Question: I have a google map and a contact form on my contact.html file. They were displayed block as default. I wanted to change it to a tabbed look.
Let's say i have a code like this in HTML:
'''
<div id="tab-group" class="tab-group">
<h3 class="tab-header activate" id="tab-header-1">We are here</h3>
<div class="tab-content activate" id="tab-content-1"></div>
<h3 class="tab-header" id="tab-header-2">Contact us</h3>
<div class="tab-content" id="tab-content-2">
'''
The content in that div with the id="tab-content-1" , I have a google map with the necessary script in the head. And in div with the id="tab-content-2", I have a contact form like;
'''
<form class="tab-content-2" method="post" action="contact-post.html">
<div>
<span><label>NAME</label></span>
<span><input name="userName" type="text" class="textbox"></span>
</div>
<div>
<span><label>E-MAIL</label></span>
<span><input name="userEmail" type="text" class="textbox"></span>
</div>
<div>
<span><label>PHONE</label></span>
<span><input name="userPhone" type="text" class="textbox"></span>
</div>
<div>
<span><label>YOUR MESSAGE</label></span>
<span><textarea name="userMsg"> </textarea></span>
</div>
<div>
<span><input type="submit" value="Send me"></span>
</div>
</form>
'''
Here is the JavaScript:
'''
"use strict";
document.addEventListener('DOMContentLoaded', function() {
document.getElementById('tab-group').className = 'activate';
var headerClass = 'tab-header',
contentClass = 'tab-content';
document.getElementById('tab-group').addEventListener('click', function(event) {
var myHeader = event.target;
if (myHeader.className !== headerClass) return;
var myID = myHeader.id, // e.g. tab-header-1
contentID = myID.replace('header', 'content'); // result: tab-content-1
deactivateAllTabs();
myHeader.className = headerClass + ' activate';
document.getElementById(contentID).className = contentClass + ' activate';
});
function deactivateAllTabs() {
var tabHeaders = document.getElementsByClassName(headerClass),
tabContents = document.getElementsByClassName(contentClass);
for (var i = 0; i < tabHeaders.length; i++) {
tabHeaders[i].className = headerClass;
tabContents[i].className = contentClass;
}
}
});
'''
I know I have to clean all these up but i am lost in such a basic thing and getting angry, here is the CSS:
'''
#tab-group h3 {
text-align: left;
text-shadow: 0 1px 0 #161616;
font-family: 'Julius Sans One', sans-serif;
font-size: 1.8em;
color: #FFD955;
padding-bottom: 20px;
}
.activate {
position: relative;
margin-bottom: 2em;
}
#tab-group.activate .tab-header {
font-weight: normal;
font-size: 13px;
text-transform: uppercase;
padding: 4px 6px;
display:inline;
}
.activate .tab-header {
position: absolute;
top: 0;
margin: 0;
padding: 0.25em 0.5em;
left: 0;
background: rgba(168, 161, 152, 0.34);
border: 1px solid #161616;
border-radius: 4px 4px 0 0;
z-index: 2;
cursor: pointer;
}
.activate .tab-header.activate {
background: #000;
}
.activate .tab-content {
position: relative;
top: 0;
margin: 0;
padding: 0.5em;
top: 24px;
border: 1px solid #999;
z-index: 1;
background: white;
zoom: 1;
}
.activate .tab-content:after {
display: block;
height: 0;
clear: both;
visibility: hidden;
}
.activate #tab-header-2 {
left: 9em;
}
.activate .tab-content {
}
.activate .tab-content:active {
display: block;
}
#tab-content-1 {
width: 56.4em;
height:30em;
}
#tab-header-1 {
text-shadow: 0 1px 0 #161616;
font-family: 'Julius Sans One', sans-serif;
font-size: 1.8em;
color: #FFD955;
padding-bottom: 20px;
}
#tab-header-2 {
text-shadow: 0 1px 0 #161616;
font-family: 'Julius Sans One', sans-serif;
font-size: 1.8em;
color: #FFD955;
padding-bottom: 20px;
}
#tab-content-2{
position:relative;
padding-bottom:30px;
background-color:#000;
}
'''
I want it to act like a simple tabbed content. Yet, the contents of the tabs are displayed as block and it doesn't change the content when you click on h3 tab-headers.
it looks like this.....

What am I doing wrong ? Thanks in advance...
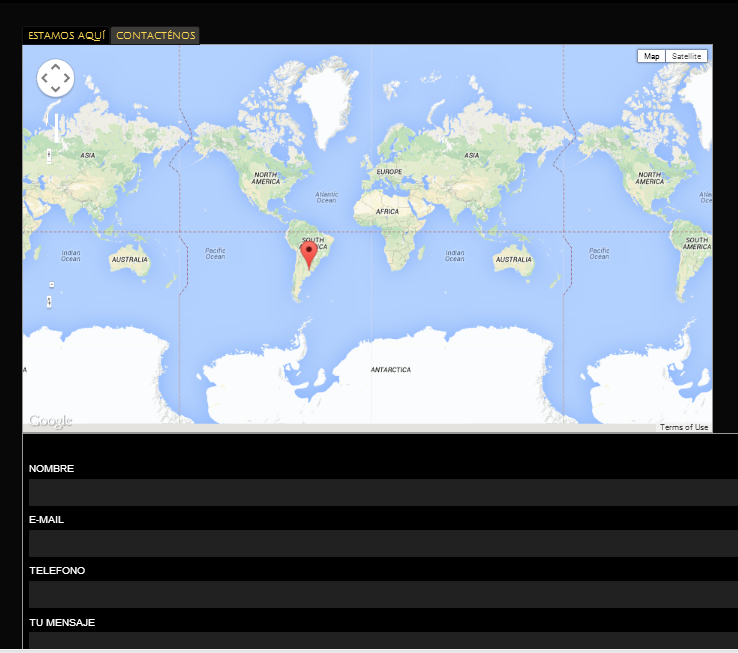
Answer: It should just be a simple fix. Try adding:
'''
.activate .tab-content { display: none; }
.activate .tab-content.activate { display: block; }
'''
That way, only the active tab is visible, and the others are hidden.
Check it out: <URL>